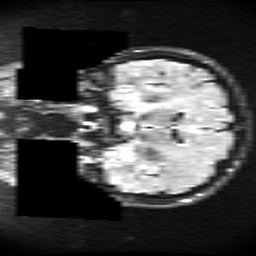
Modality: FLAIR
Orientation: coronal
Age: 27
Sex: female
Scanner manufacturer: ge
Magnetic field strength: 3 T
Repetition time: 11 s
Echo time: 0.1497 s